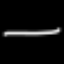
Label: line